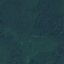
Land use / land cover: Forest